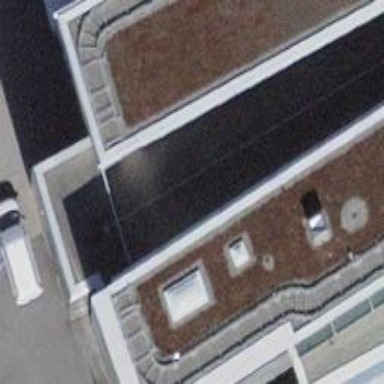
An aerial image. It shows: Public bookcase.